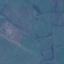
Land use / land cover class: Pasture